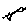
Label: bird